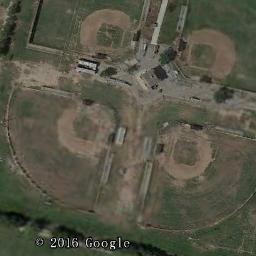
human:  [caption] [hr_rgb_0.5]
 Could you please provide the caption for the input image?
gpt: Four baseball fields are distributed around the two roads .

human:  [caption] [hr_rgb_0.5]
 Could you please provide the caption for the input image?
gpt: Four baseball diamonds next to a building .

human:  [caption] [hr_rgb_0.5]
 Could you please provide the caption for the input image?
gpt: There are two baseball fields by the road .

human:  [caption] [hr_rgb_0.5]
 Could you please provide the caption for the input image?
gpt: There are four baseball diamonds in the grass .

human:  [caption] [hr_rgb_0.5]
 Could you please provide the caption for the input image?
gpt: Four baseball diamonds form a flower shape .